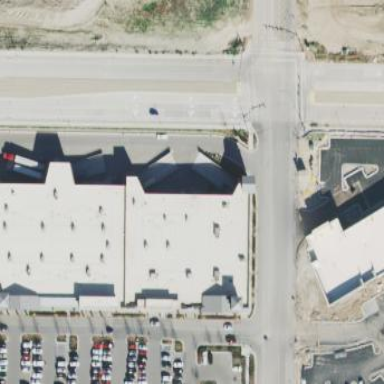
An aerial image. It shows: Department store building.